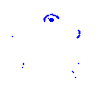
Particle: electron